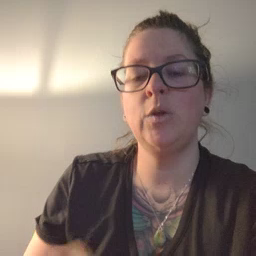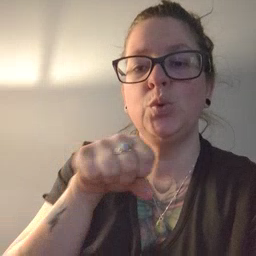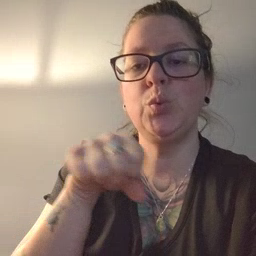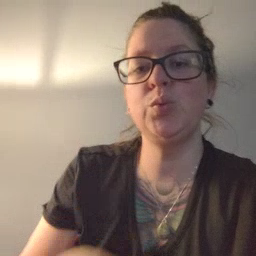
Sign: shoe